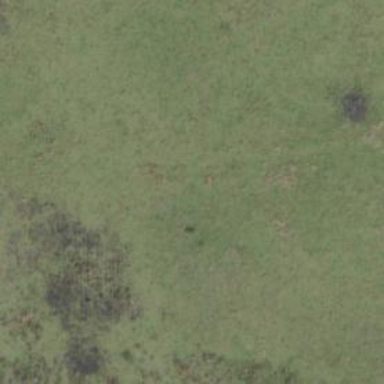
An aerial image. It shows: Beautiful wet meadow natural wetland.